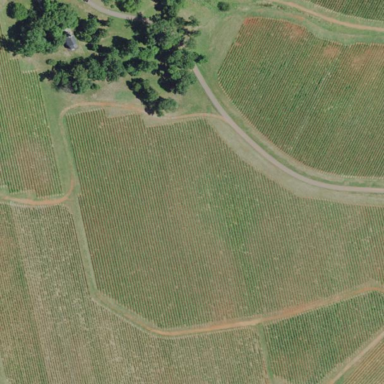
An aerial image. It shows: Vineyard where grapes are grown.